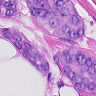
Metastatic tissue present: yes